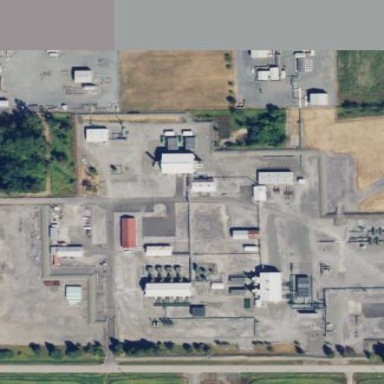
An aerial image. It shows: Industrial area primarily used for gas-related activities.